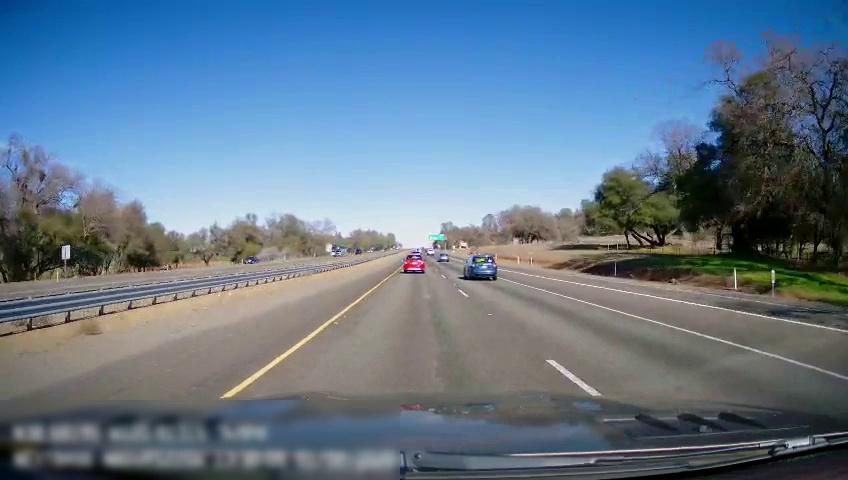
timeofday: Day
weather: Sunny
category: Drivable Space
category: Drivable Space
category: Vehicles | Car
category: Vehicles | Car
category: Vehicles | Car
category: Vehicles | Car
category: Lanes | Current Lane
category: Lanes | Current Lane
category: Lanes | Alternate Lane
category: Lanes | Alternate Lane
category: Lanes | Alternate Lane
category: Traffic | Signs